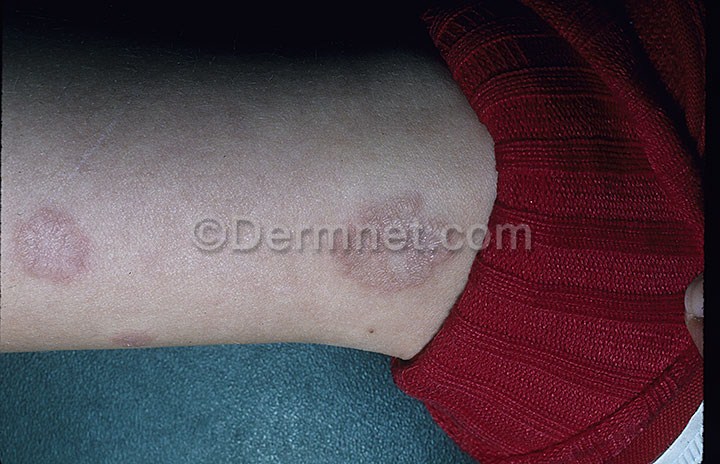
Disease: Systemic Disease